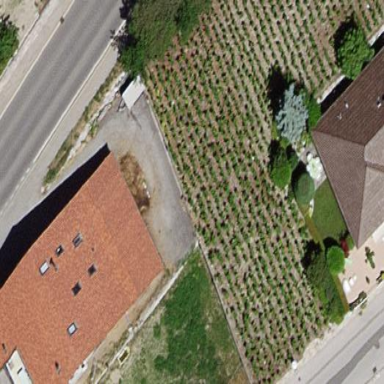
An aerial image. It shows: Vineyard where grapes are grown.